Question: does anybody have a advice how to animate the oversized background image in such way: It should smoothly move from the left to the right, from top downwards, from right to left and then up again. I hope it's understandable with the sketch below.

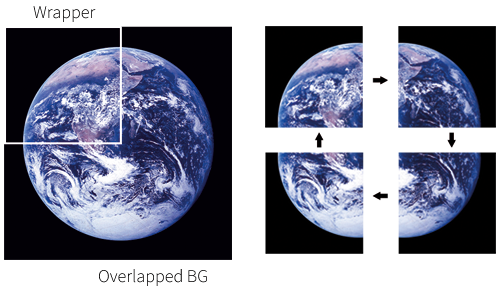
Answer: You'd use animations.
jsfiddle: <URL>
HTML:
'''
<div id="bg"></div>
'''
CSS:
'''
#bg {
left: 0;
position: absolute;
top: 0;
width:100%;
height: 100%;
z-index: 60;
background-image: url('http://superhaufen.de/earth.jpg');
animation-duration: 10s;
animation-name: slide;
animation-iteration-count: infinite;
background-size: 200% auto;
}
@keyframes slide {
0% {background-position: 0 0;}
25% {background-position: 100% 0;}
50% {background-position: 100% 100%;}
75% {background-position: 0 100%;}
100% {background-position: 0 0;}
}
'''
Just make sure to add in all the vendor-prefixes when you are done playing with it (@-moz-keyframes, @-ms-keyframes, @-webkit-keyframes, etc)
Here is an updates jsfiddle with the vendor prefixes (<URL>. I didn't include microsoft, because all versions of IE that support animations support them without vendor prefixes, and I didn't include opera, because well, I normally don't. It doesn't have enough marketshare to warrant the extra CSS size, and they are going webkit next version anyhow.